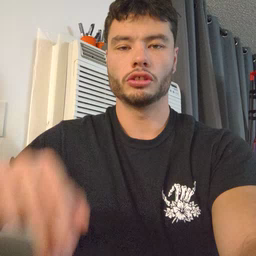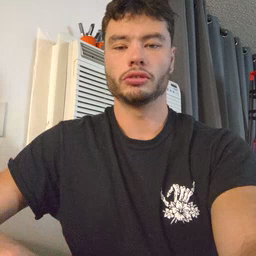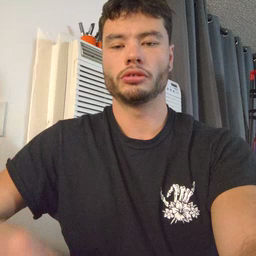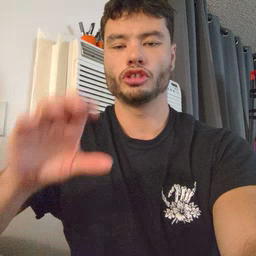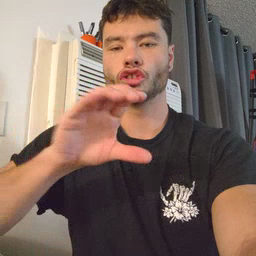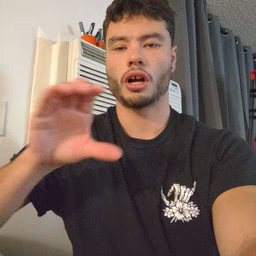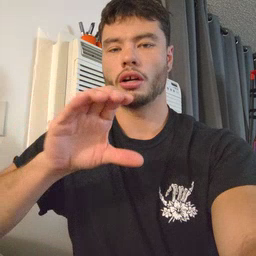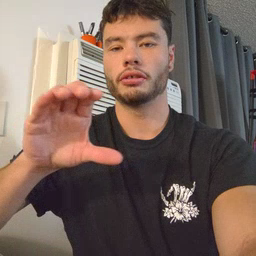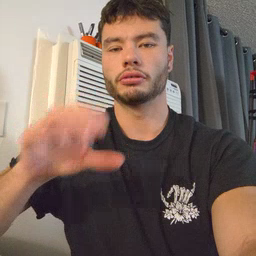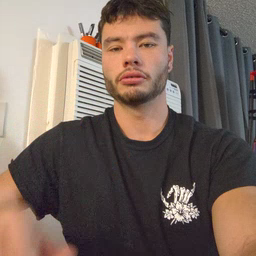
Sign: chocolate